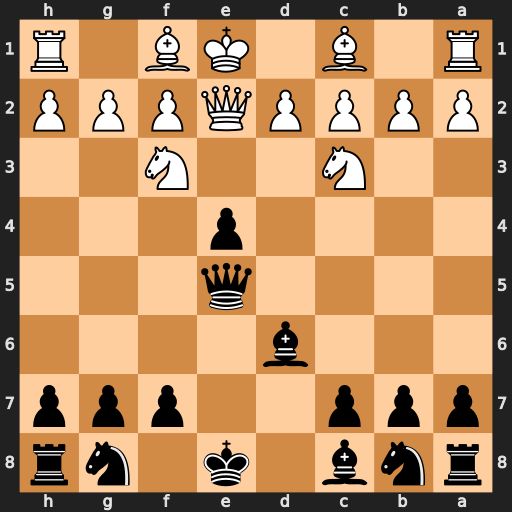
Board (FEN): rnb1k1nr/ppp2ppp/3b4/4q3/4p3/2N2N2/PPPPQPPP/R1B1KB1R
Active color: b
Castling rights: KQkq
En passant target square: -
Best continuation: exf3 Qxe5+ Bxe5